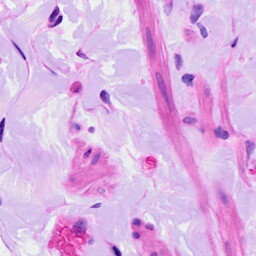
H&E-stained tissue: Ovarian